【题型】选择题　【知识点】立体几何　【难度】medium
在棱长为 1 的正方体 \(ABCD-A_1B_1C_1D_1\) 中, 点 \(M,N\) 分别是棱 \(BC\), \(CC_1\) 的中点, 动点 \(P\) 在正方形 \(BCC_1B_1\) (包括边界) 内运动, 则 \(PA_1 \parallel\) 平面 \(AMN\) 的一个充分非必要条件是（ ）

A. \(P\) 为 \(C_1\)

B. \(P\) 为 \(BC_1\) 的中点

C. \(P\) 的轨迹长度为 \(\sqrt{2}\)

D. \(P\) 为 \(BB_1\) 的中点
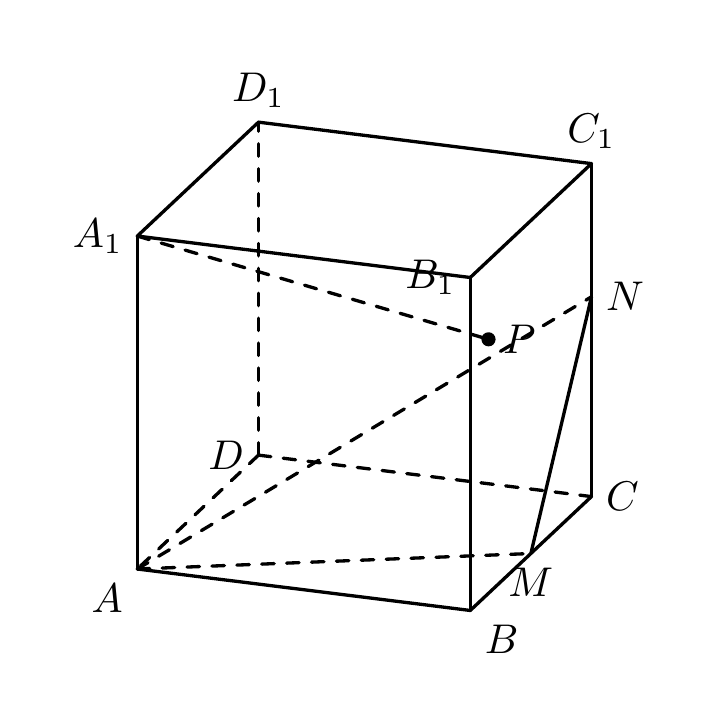
【解答】
\textbf{【答案】} D

\vspace{1em}

\textbf{【解析】} 取线段 \(B_1C_1,BB_1\) 的中点 \(E,F\), 连接 \(A_1E,EF,A_1F,BC_1,EM\), 则 \(EF \parallel BC_1\),

因点 \(M,N\) 分别是棱 \(BC,CC_1\) 的中点, 则 \(MN \parallel BC_1\), 则 \(EF \parallel MN\),

因 \(EF \not\subset\) 平面 \(AMN\), \(MN \subset\) 平面 \(AMN\), 则 \(EF \parallel\) 平面 \(AMN\),

因 \(EM \parallel BB_1\), \(EM = BB_1\), \(AA_1 \parallel BB_1\), \(AA_1 = BB_1\), 则 \(EM \parallel AA_1\), \(EM = AA_1\),

则四边形 \(AA_1EM\) 为平行四边形, 则 \(A_1E \parallel AM\),

又 \(A_1E \not\subset\) 平面 \(AMN\), \(AM \subset\) 平面 \(AMN\), 则 \(A_1E \parallel\) 平面 \(AMN\),

又 \(A_1E \cap EF = E\), \(A_1E,EF \subset\) 平面 \(A_1EF\), 则平面 \(A_1EF \parallel\) 平面 \(AMN\),

故欲使 \(P\) 在正方形 \(BCC_1B_1\) (包括边界) 内, 且 \(PA_1 \parallel\) 平面 \(AMN\),

则点 \(P\) 必在线段 \(EF\) 上;

A 选项: 当 \(P\) 为 \(C_1\) 时, 无法得出 \(PA_1 \parallel\) 平面 \(AMN\), 故 A 错误;

B 选项: 当 \(P\) 为 \(BC_1\) 的中点, 无法得出 \(PA_1 \parallel\) 平面 \(AMN\), 故 B 错误;

C 选项: \(P\) 的轨迹长度为 \(\sqrt{2}\), 无法说明点 \(P\) 在线段 \(EF\) 上,

但若 \(PA_1 \parallel\) 平面 \(AMN\), 则 \(P\) 的轨迹长度为 \(\dfrac{\sqrt{2}}{2}\),

则 \(P\) 的轨迹长度为 \(\dfrac{\sqrt{2}}{2}\) 是 \(PA_1 \parallel\) 平面 \(AMN\) 的必要不充分条件, 故 C 错误;

D 选项: \(P\) 为 \(BB_1\) 的中点, 即点 \(P,F\) 重合时, 必有 \(PA_1 \parallel\) 平面 \(AMN\),

但 \(PA_1 \parallel\) 平面 \(AMN\) 时, \(P\) 不一定为 \(BB_1\) 的中点,

故 \(P\) 为 \(BB_1\) 的中点是 \(PA_1 \parallel\) 平面 \(AMN\) 的充分不必要条件, 故 D 正确.

故选: D

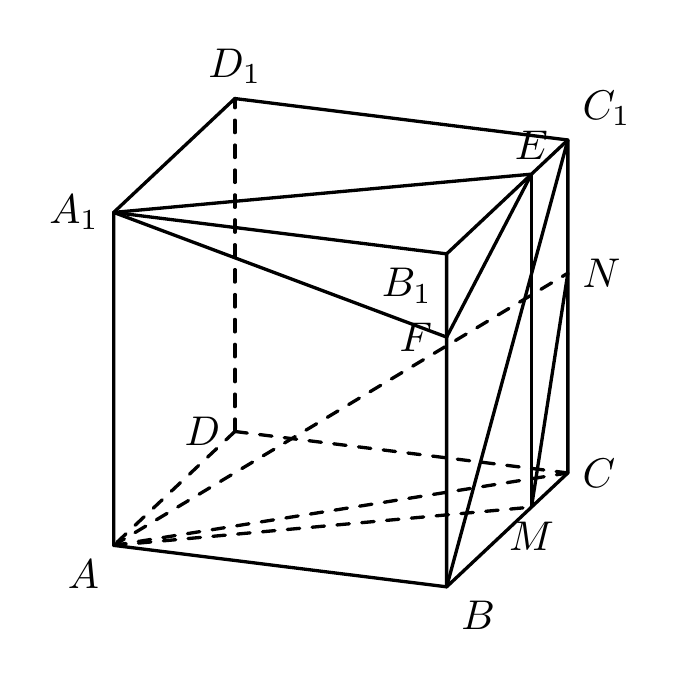